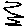
Label: zigzag